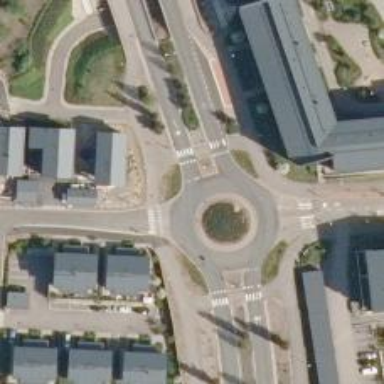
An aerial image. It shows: Tertiary road with asphalt surface leading to roundabout.